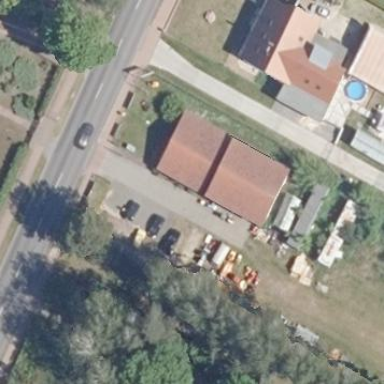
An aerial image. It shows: Detached building.